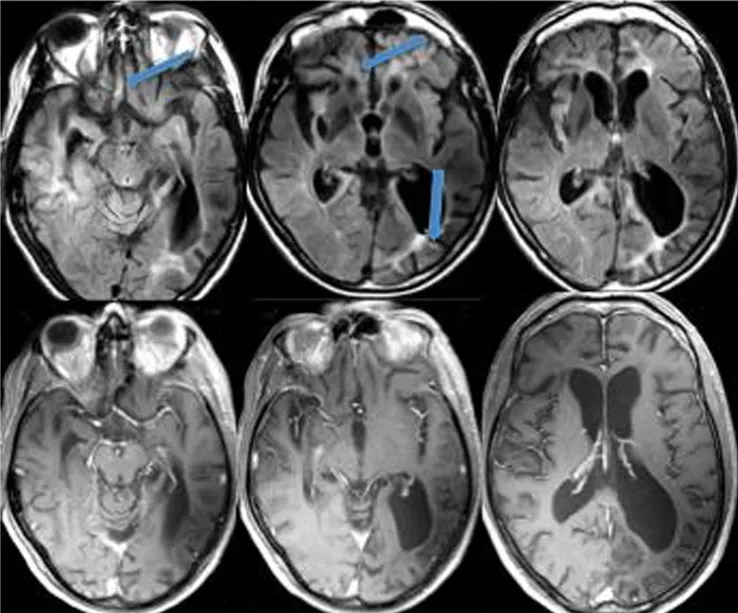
Case one, 2008: Fluid attenuated inversion recovery (FLAIR) MRI sequences showing multifocal hyperintensity in the subcortical U-fibres of the right basifrontal, right temporal, and left parieto-occipital regions (see arrows). The corresponding T1 post contrast images (lower row), demonstrate an absence of enhancement.
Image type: radiology (mri)